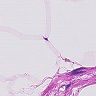
Metastatic tissue present: no